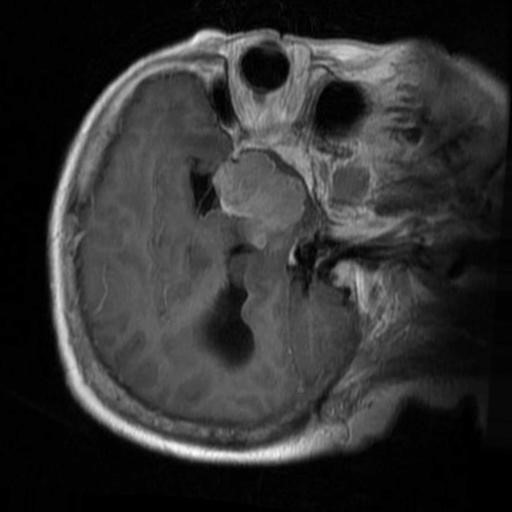
Label: brain_menin